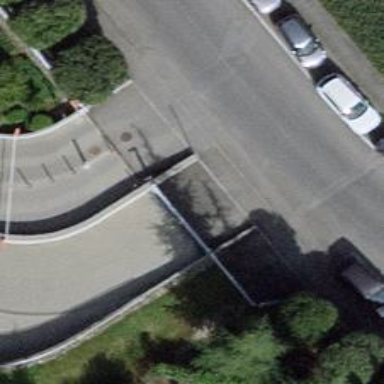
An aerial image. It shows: Gate.